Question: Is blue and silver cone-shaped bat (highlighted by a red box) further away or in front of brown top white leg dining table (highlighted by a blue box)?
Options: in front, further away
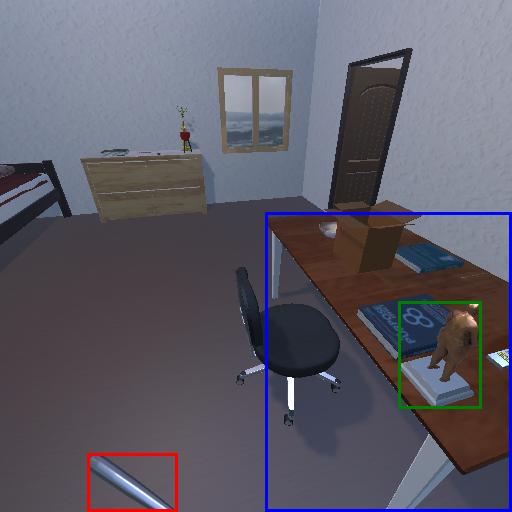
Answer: in front